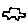
Label: car